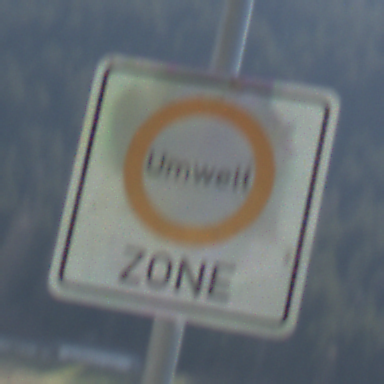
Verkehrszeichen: BeginnUmweltzone
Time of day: MorningAfternoon
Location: Outdoor (Nature)
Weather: PartlyCloudy
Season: NotSpecified
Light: Natural